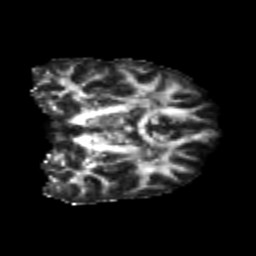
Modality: FA
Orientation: coronal
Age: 22
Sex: male
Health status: healthy
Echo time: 0.074 s